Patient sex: M
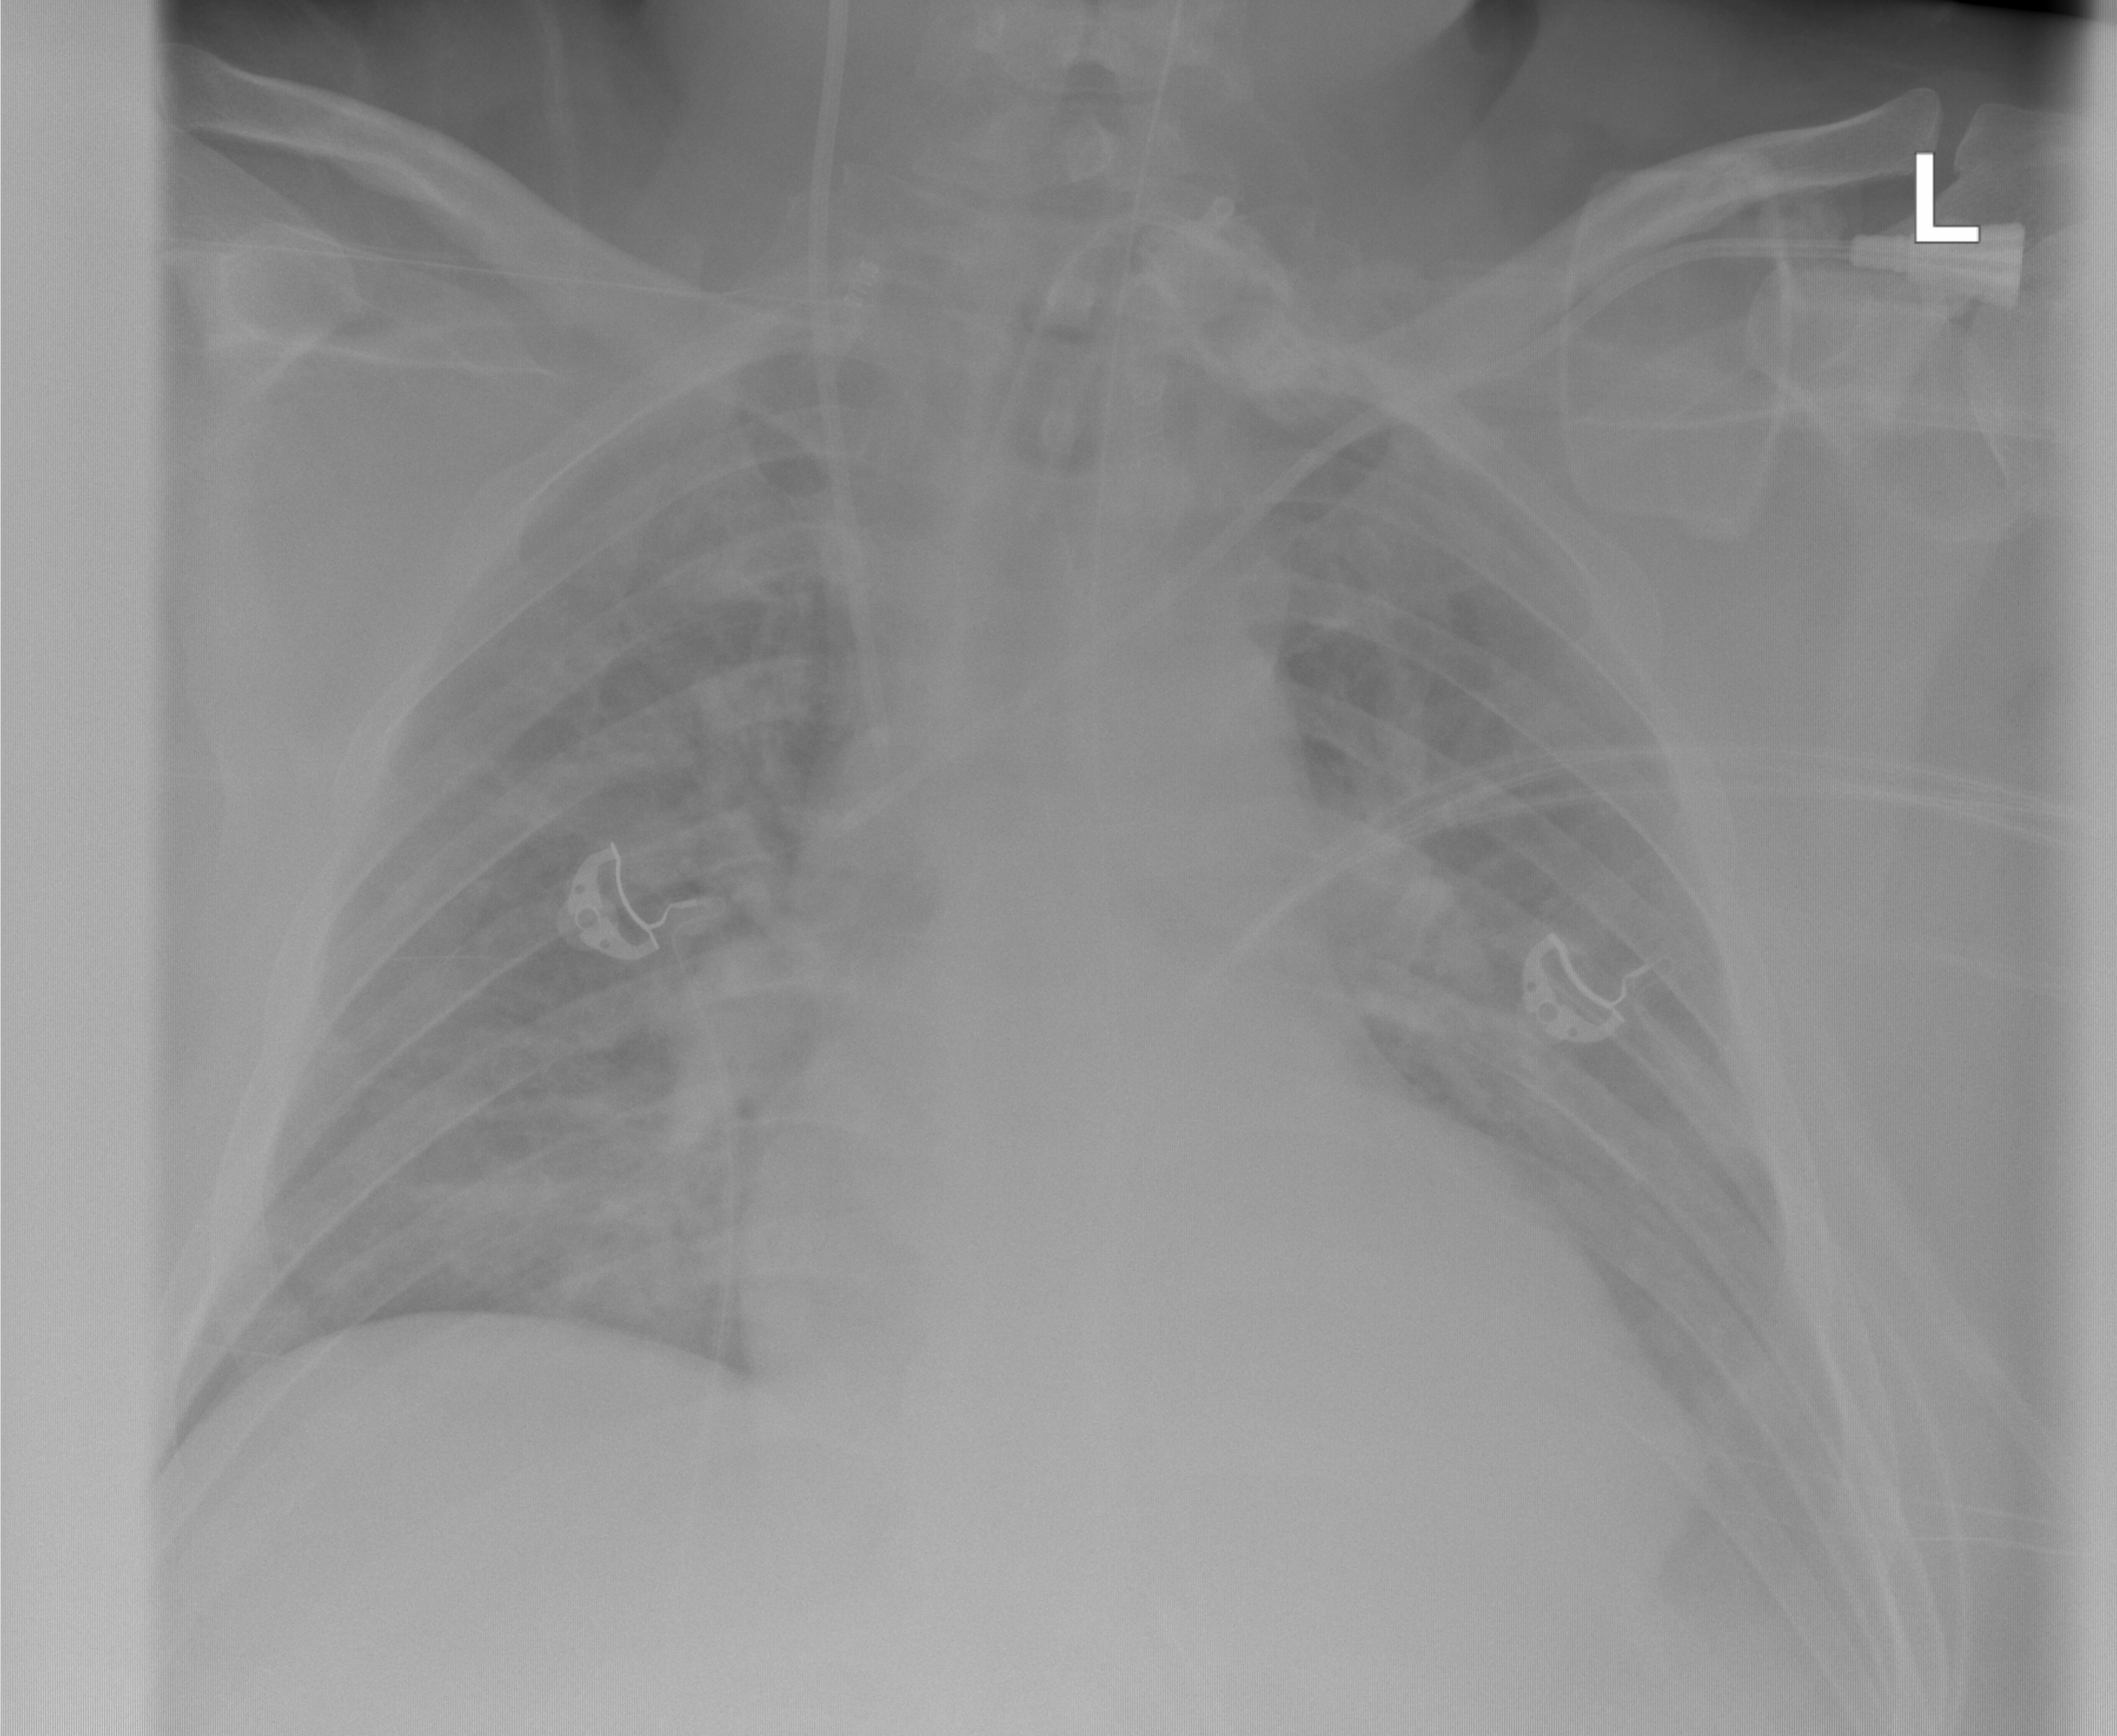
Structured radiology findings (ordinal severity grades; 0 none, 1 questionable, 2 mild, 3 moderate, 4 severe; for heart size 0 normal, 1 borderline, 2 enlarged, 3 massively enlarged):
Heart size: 1
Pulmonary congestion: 2
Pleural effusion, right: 1
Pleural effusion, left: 1
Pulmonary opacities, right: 2
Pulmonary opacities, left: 2
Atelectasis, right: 0
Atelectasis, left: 0